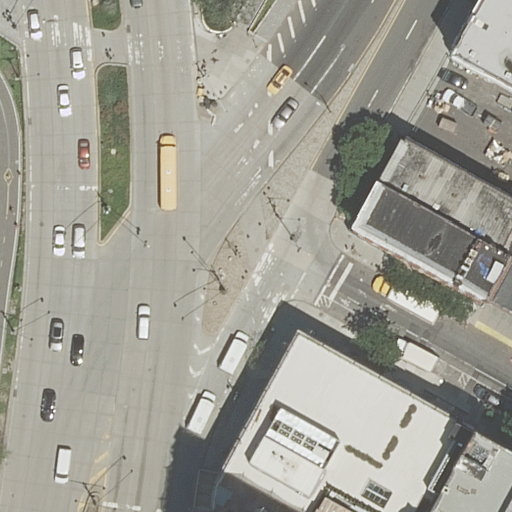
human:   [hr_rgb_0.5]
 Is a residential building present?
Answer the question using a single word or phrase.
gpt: yes

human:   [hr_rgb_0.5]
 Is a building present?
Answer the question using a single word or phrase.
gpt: yes

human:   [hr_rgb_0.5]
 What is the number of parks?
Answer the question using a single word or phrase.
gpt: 1

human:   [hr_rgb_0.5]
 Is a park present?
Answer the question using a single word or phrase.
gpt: yes

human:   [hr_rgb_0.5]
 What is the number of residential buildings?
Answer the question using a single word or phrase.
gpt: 6

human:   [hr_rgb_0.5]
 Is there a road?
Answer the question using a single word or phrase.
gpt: yes

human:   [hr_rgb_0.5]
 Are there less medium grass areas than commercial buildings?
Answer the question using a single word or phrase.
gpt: no

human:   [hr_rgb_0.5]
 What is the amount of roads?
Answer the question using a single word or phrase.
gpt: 15

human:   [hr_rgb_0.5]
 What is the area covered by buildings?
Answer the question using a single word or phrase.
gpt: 1630m2

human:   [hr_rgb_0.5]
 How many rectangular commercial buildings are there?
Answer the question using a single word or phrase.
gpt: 0

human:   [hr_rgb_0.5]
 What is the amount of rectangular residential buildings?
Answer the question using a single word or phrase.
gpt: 6

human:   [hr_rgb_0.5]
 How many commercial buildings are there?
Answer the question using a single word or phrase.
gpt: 0

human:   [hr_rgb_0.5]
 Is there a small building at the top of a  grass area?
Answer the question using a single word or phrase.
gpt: yes

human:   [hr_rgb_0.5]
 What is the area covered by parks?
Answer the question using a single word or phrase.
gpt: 1219m2

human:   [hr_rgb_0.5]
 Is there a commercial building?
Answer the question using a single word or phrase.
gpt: no

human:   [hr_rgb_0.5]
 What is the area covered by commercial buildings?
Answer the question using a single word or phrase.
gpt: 0m2

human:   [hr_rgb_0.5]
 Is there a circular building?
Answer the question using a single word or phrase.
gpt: no

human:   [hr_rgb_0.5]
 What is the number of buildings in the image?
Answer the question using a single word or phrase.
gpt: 6

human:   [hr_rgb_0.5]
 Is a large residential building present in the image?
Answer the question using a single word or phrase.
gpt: yes

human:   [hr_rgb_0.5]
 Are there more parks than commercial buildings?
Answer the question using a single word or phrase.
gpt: yes

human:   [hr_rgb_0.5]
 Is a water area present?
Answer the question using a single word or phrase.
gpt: no

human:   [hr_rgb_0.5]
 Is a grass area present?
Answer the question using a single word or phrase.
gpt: yes

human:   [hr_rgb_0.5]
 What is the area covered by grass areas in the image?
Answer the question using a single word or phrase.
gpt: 306m2

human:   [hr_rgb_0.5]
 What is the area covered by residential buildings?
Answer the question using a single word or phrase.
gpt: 1630m2

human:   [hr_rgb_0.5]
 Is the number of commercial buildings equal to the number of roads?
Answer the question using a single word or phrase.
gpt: no

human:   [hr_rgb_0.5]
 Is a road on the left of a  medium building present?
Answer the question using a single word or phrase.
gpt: yes

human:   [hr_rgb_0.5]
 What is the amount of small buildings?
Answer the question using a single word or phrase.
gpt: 2

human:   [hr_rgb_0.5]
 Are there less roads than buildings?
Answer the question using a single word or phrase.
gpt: no

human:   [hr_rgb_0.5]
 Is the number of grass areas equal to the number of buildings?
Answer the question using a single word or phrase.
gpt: no

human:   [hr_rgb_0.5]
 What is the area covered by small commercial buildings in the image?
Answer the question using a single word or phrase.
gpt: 0m2

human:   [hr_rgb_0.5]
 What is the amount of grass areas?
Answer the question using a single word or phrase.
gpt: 3

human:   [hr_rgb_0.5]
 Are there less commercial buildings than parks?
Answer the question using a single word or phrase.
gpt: yes

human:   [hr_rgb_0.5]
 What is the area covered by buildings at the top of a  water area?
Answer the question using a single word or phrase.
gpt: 0m2

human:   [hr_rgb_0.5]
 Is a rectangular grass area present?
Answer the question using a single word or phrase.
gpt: yes

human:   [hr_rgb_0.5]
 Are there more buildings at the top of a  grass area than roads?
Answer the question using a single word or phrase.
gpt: no

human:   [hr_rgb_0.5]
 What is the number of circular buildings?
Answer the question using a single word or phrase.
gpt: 0

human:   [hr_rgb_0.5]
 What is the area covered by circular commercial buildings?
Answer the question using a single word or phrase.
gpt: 0m2

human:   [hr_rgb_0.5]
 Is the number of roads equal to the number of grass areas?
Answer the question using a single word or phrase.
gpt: no

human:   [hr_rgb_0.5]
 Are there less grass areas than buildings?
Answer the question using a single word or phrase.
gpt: yes

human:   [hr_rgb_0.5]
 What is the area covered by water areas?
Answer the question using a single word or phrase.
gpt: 0m2

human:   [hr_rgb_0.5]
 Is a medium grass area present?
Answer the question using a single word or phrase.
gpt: yes

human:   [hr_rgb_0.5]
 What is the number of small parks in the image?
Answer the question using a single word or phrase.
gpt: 0

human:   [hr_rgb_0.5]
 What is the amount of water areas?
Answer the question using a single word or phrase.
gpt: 0

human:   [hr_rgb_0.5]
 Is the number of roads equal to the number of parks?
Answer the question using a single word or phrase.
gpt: no

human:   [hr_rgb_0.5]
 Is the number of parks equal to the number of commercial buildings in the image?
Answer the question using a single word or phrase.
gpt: no

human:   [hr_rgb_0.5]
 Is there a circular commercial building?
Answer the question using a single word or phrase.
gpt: no

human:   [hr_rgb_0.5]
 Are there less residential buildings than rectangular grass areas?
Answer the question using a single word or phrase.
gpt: no

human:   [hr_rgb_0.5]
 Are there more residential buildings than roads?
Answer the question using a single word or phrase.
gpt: no

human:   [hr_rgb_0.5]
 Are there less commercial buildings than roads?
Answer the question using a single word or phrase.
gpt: yes

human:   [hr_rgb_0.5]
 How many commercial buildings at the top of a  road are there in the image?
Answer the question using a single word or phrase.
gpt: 0

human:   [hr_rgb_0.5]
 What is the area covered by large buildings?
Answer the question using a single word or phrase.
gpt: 557m2

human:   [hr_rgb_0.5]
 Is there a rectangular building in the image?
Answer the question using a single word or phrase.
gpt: yes

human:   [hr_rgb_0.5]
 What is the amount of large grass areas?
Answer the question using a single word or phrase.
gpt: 0

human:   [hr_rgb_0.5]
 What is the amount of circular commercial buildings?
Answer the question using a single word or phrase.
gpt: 0

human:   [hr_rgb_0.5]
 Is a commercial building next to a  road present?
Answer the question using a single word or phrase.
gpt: no

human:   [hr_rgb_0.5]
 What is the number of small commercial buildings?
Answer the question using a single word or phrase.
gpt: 0

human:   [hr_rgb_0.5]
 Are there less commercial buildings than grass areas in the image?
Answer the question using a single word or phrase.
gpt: yes

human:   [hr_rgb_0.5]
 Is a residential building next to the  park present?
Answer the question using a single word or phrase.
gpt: yes

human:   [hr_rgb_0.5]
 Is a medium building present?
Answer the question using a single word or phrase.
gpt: yes

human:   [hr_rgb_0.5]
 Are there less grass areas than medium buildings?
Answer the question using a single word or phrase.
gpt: no

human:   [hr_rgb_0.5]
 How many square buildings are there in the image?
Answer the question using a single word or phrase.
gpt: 0

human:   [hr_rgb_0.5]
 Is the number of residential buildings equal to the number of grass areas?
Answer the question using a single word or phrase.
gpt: no

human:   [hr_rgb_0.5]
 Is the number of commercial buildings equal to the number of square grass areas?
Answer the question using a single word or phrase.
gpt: yes

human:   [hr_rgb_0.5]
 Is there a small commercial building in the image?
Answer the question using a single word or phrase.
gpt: no